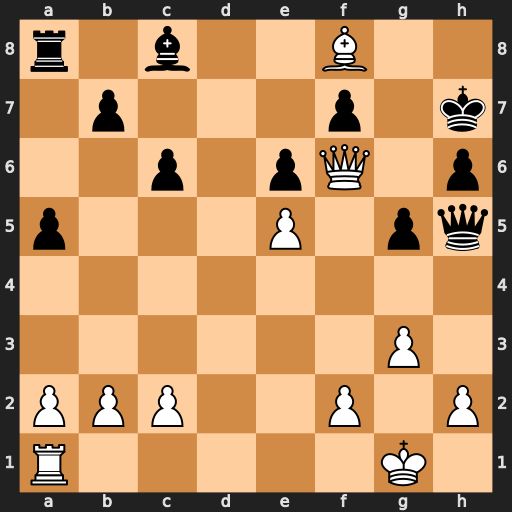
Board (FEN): r1b2B2/1p3p1k/2p1pQ1p/p3P1pq/8/6P1/PPP2P1P/R5K1
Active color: w
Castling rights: -
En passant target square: -
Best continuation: Qg7#